Interaction volume radius: 5 \u00c5
Interaction volume height: 20 \u00c5
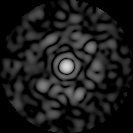
Disorder parameter: 0.8402